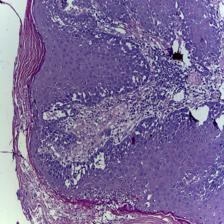
Diagnosis: OSCC